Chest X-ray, PA view. Patient: 61 years old, sex F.
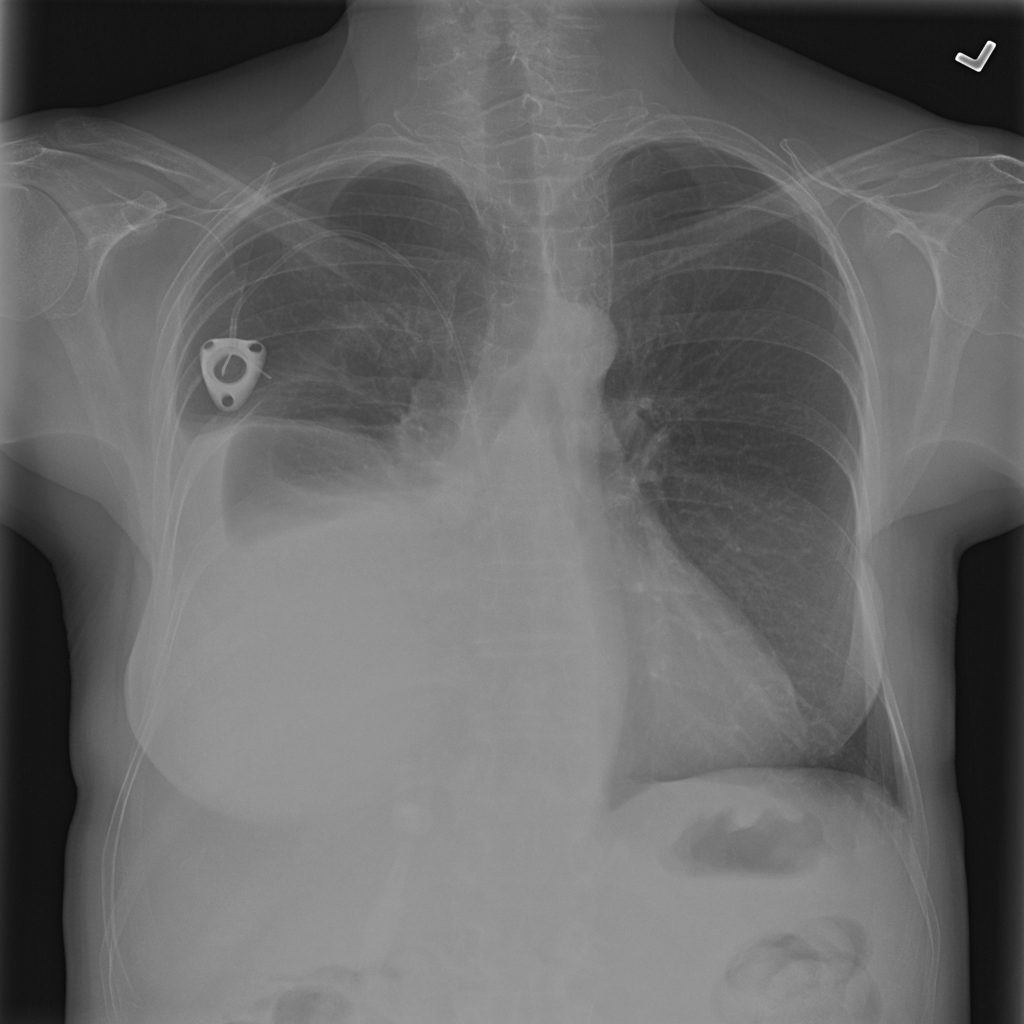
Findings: Atelectasis, Effusion, Infiltration